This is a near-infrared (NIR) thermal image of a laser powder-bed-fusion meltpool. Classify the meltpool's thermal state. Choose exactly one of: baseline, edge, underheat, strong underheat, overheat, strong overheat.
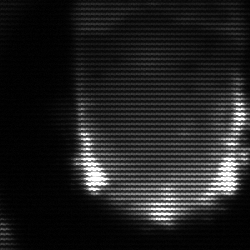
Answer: baseline